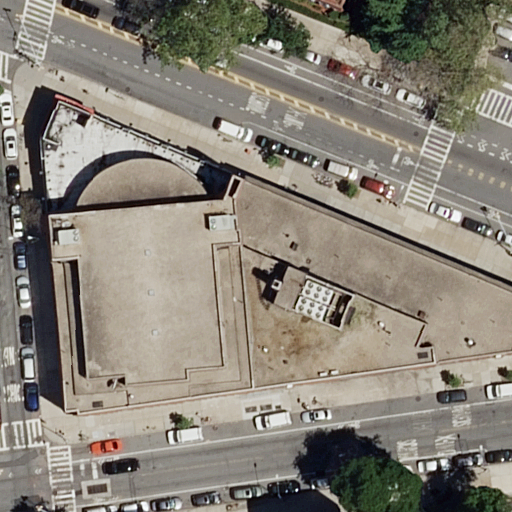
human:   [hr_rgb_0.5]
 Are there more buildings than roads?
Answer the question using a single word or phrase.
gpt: no

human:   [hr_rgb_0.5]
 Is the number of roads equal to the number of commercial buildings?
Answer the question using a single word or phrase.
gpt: no

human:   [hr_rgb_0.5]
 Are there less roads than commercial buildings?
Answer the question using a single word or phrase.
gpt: no

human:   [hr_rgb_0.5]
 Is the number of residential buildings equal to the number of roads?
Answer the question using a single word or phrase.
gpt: no

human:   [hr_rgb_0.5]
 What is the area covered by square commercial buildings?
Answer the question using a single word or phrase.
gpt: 0m2

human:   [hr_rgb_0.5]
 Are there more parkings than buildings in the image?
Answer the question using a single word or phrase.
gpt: no

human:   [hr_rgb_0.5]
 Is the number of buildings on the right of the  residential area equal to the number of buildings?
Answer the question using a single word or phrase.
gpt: yes

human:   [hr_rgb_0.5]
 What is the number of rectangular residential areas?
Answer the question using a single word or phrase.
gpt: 1

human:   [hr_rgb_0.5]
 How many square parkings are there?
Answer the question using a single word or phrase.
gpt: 0

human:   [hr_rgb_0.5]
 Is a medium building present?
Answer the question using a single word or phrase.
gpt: no

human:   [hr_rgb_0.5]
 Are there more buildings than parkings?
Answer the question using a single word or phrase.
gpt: yes

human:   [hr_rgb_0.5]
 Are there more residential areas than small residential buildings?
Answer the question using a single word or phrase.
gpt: yes

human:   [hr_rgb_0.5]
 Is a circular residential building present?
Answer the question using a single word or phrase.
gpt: no

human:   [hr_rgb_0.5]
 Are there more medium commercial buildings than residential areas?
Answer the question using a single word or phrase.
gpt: no

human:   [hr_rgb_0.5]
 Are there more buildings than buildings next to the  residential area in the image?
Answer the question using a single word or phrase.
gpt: no

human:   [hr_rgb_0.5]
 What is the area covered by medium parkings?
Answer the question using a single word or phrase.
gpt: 0m2

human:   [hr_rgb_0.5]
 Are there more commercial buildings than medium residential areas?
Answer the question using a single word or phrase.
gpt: no

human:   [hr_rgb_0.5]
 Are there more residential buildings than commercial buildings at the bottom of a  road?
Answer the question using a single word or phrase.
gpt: yes

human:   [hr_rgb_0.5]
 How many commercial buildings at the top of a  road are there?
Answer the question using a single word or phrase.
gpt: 0

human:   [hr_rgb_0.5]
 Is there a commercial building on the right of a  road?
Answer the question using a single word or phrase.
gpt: no

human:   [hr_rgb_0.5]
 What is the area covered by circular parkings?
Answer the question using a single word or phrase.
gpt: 0m2

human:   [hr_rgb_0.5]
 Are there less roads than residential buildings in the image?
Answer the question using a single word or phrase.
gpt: no

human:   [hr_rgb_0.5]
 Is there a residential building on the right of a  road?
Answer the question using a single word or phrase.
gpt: yes

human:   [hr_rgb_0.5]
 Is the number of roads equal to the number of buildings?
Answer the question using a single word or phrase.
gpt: no

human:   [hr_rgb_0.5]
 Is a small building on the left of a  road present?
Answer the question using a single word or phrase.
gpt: no

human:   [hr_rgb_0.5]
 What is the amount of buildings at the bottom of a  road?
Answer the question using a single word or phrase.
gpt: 1

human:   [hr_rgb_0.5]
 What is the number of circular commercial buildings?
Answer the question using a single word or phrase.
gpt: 0

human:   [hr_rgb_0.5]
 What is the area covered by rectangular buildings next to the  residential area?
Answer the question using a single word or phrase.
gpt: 0m2

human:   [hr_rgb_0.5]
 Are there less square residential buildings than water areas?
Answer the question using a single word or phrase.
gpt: no

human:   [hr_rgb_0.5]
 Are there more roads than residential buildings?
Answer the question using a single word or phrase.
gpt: yes

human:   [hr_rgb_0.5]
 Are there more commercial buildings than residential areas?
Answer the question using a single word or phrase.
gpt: no

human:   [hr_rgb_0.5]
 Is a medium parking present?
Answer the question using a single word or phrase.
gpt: no

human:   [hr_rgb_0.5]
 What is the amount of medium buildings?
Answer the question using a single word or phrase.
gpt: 0

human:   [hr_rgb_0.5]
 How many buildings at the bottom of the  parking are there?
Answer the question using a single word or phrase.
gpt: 0

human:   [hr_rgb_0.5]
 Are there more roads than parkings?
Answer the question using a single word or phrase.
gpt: yes

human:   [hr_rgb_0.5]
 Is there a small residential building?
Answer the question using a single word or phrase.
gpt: no